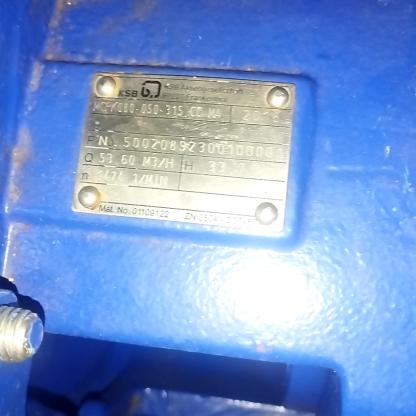
Klasa: tabliczka-znamionowa